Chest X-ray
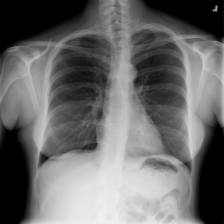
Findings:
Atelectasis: negative
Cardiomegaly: negative
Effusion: negative
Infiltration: negative
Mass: negative
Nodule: negative
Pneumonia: negative
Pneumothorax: negative
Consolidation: negative
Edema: negative
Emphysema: negative
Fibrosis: negative
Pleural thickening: negative
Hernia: negative